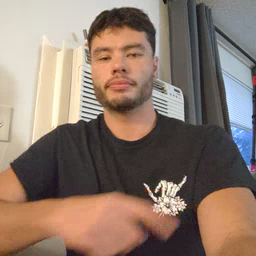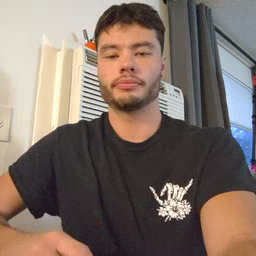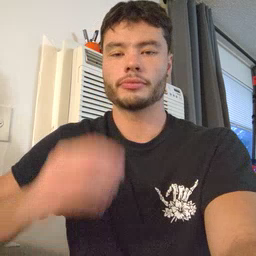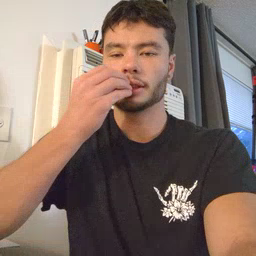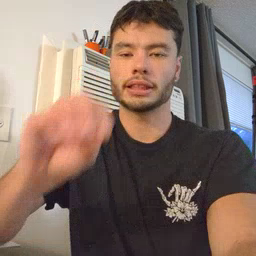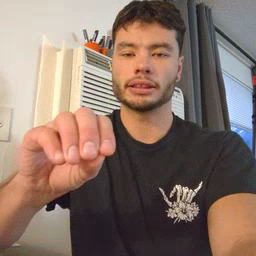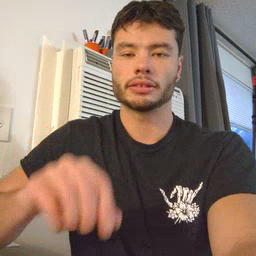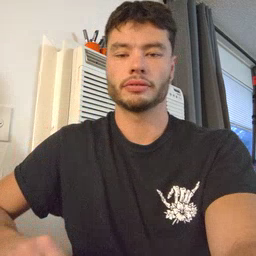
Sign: kiss